Interaction volume radius: 10 \u00c5
Interaction volume height: 20 \u00c5
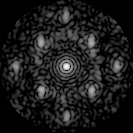
Disorder parameter: 0.4896